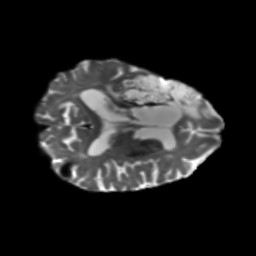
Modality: T2w
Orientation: axial
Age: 71
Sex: female
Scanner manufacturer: siemens
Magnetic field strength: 3 T
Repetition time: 5.25 s
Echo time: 0.08 s